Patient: sex M, age 60
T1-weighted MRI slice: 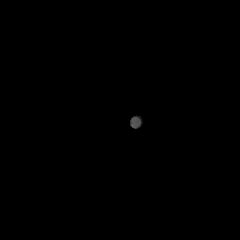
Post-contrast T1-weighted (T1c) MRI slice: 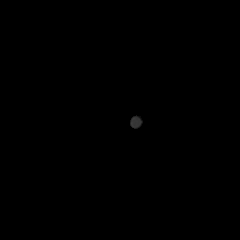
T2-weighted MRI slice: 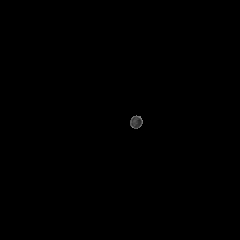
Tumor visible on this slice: no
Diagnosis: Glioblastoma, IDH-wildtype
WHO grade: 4